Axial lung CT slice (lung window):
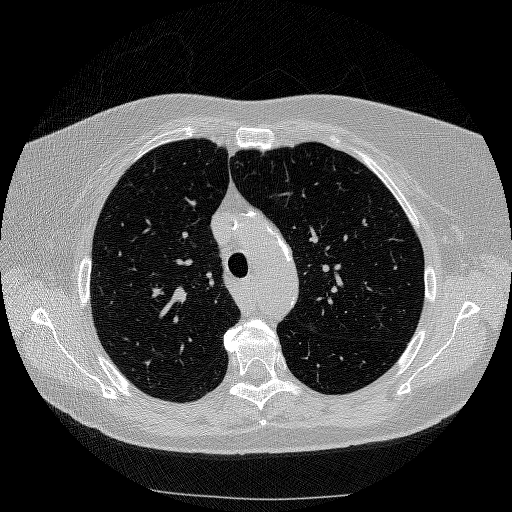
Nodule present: yes
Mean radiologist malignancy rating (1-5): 3